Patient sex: M
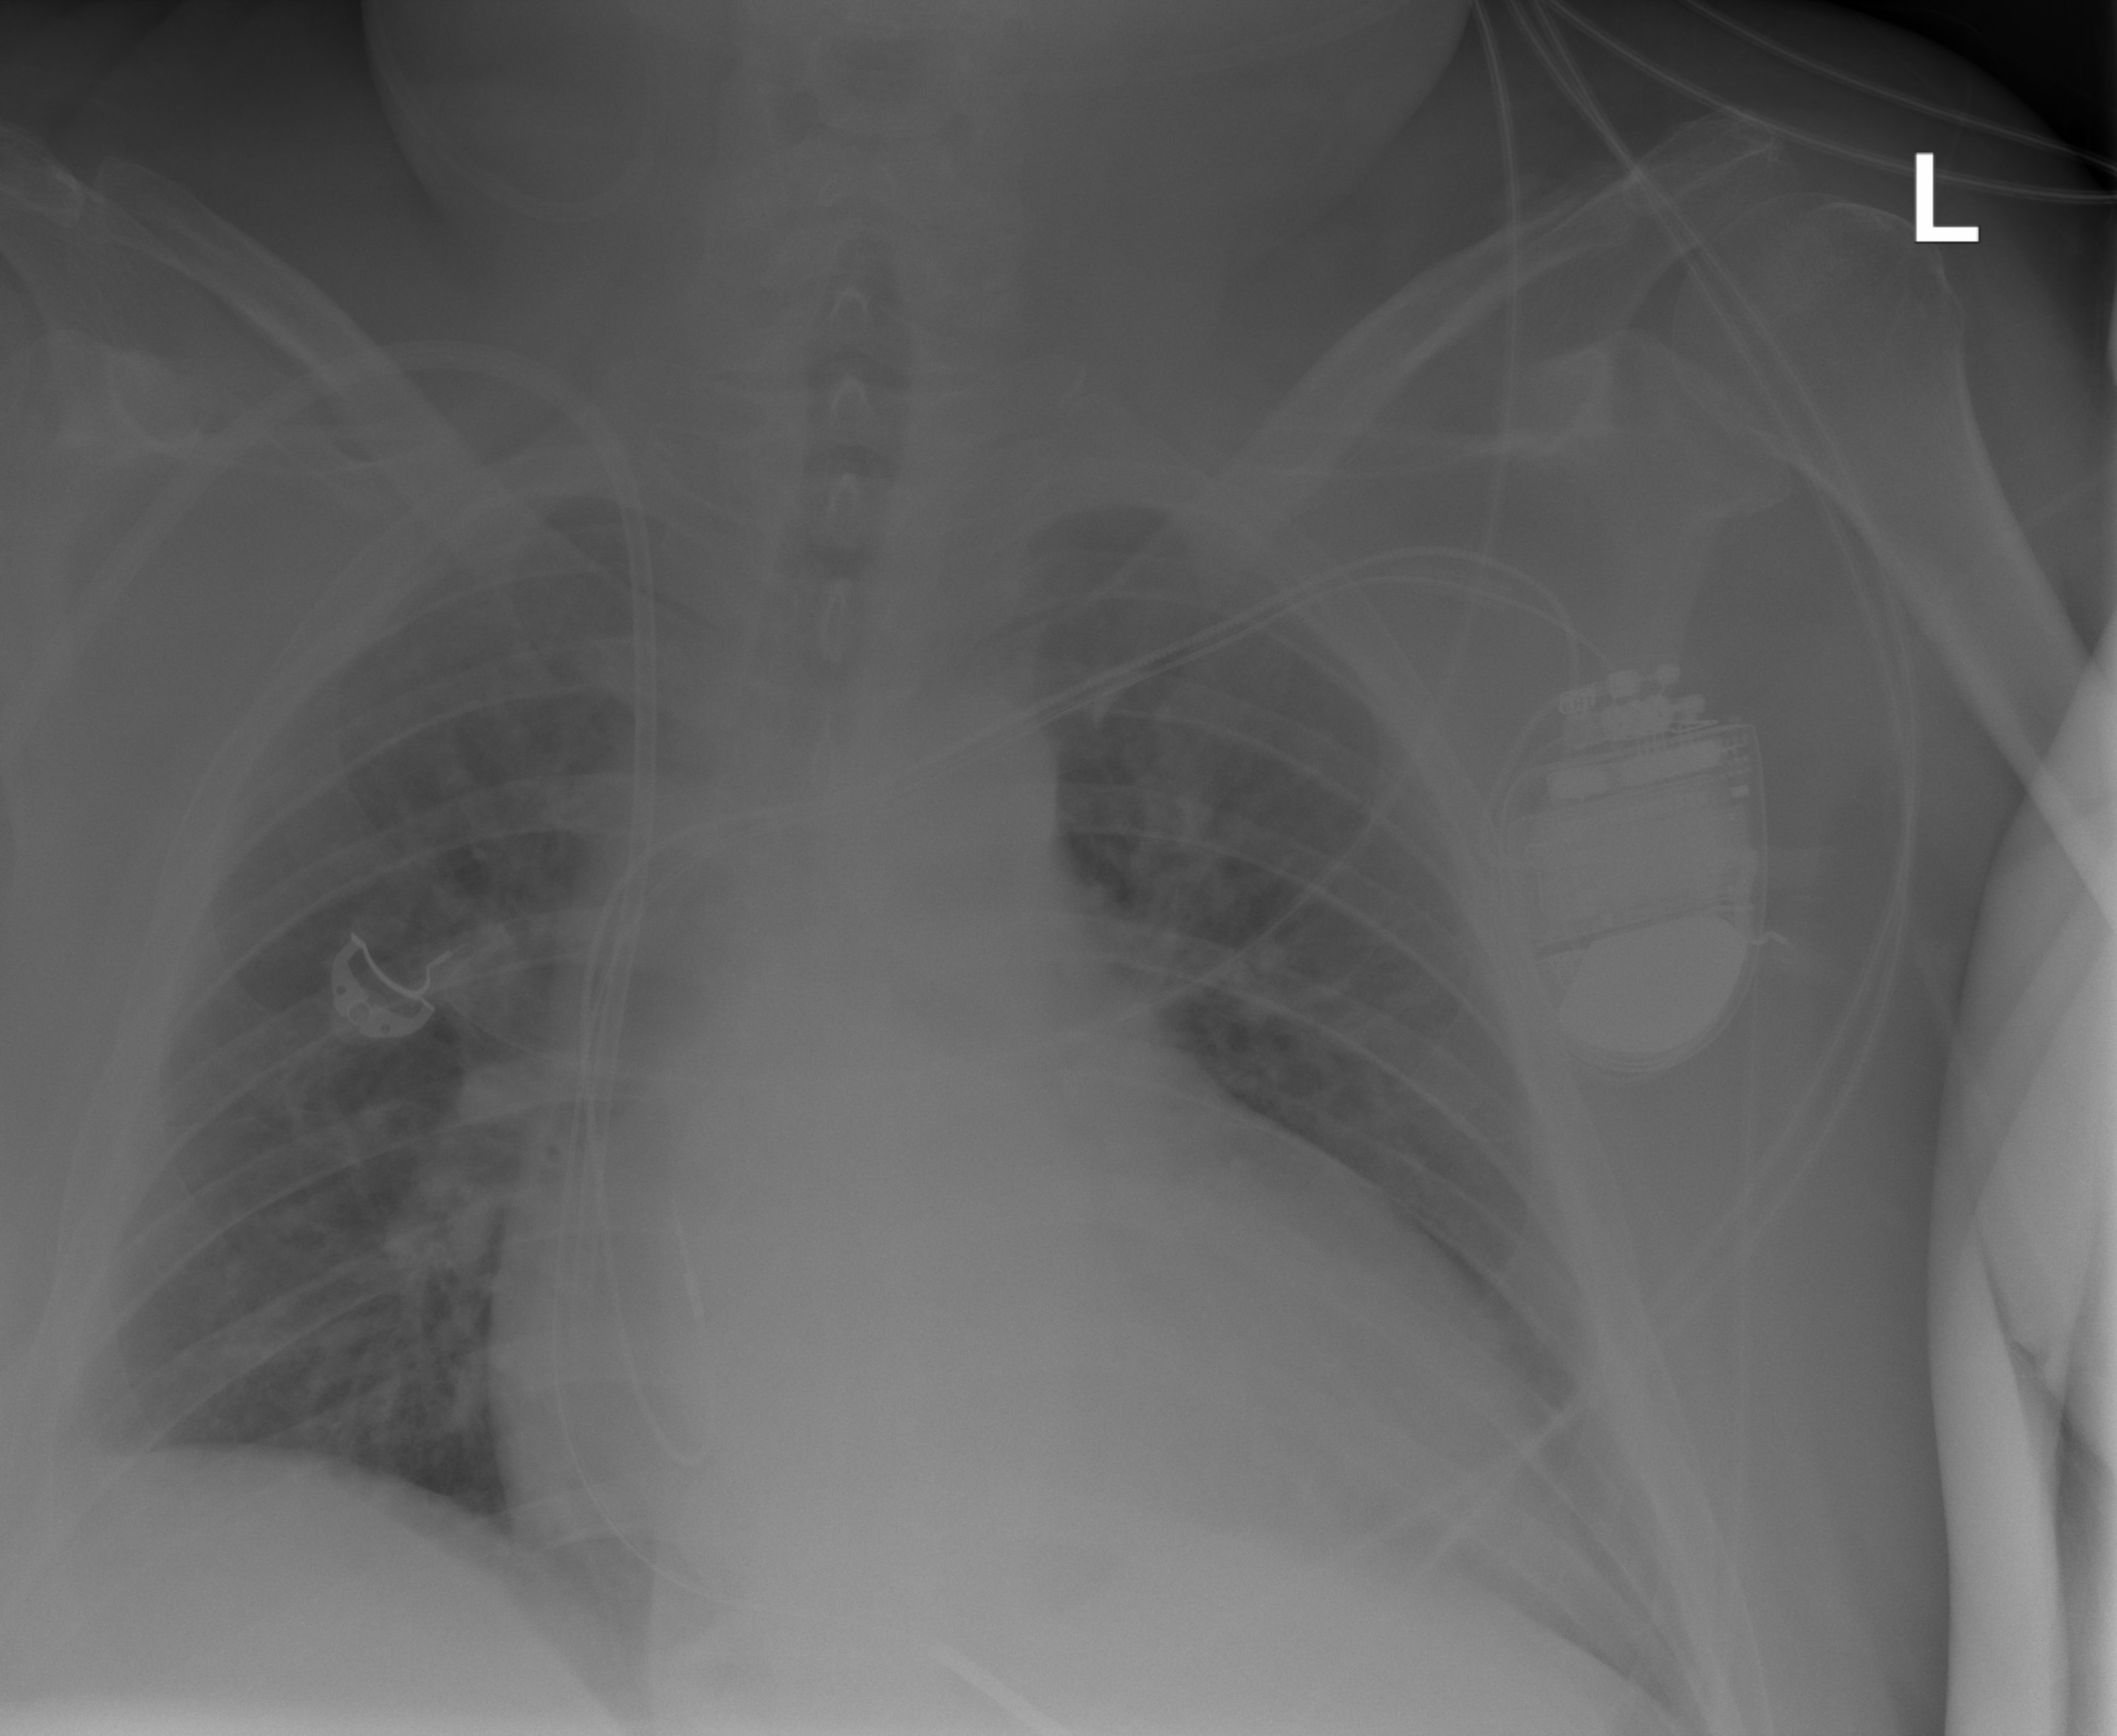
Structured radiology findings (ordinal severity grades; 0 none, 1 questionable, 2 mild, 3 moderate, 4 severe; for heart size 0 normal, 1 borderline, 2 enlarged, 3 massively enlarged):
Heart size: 2
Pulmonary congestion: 0
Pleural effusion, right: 2
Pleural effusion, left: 0
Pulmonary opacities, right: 2
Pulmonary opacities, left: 0
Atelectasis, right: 2
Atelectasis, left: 0